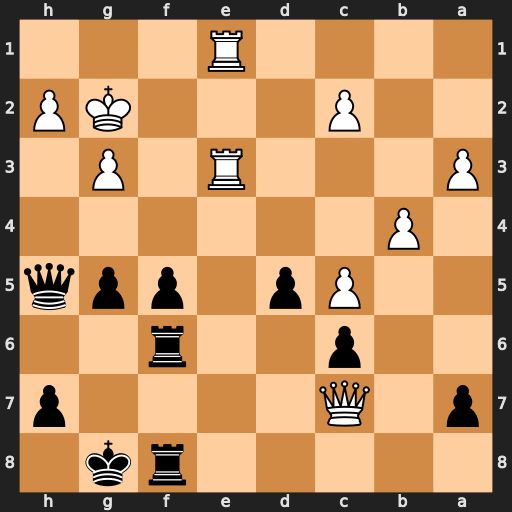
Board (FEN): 5rk1/p1Q4p/2p2r2/2Pp1ppq/1P6/P3R1P1/2P3KP/4R3
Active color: b
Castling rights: -
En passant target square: -
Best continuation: f4 gxf4 gxf4